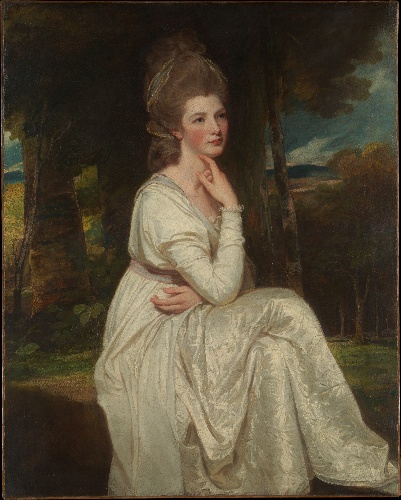
Title: Lady Elizabeth Stanley (1753–1797), Countess of Derby
Artist: George Romney
Artist bio: British, Beckside, Lancashire 1734–1802 Kendal, Cumbria
Date: 1776–78
Object type: Painting
Classification: Paintings
Medium: Oil on canvas
Dimensions: 50 x 40 in. (127 x 101.6 cm)
Department: European Paintings
Credit line: The Jules Bache Collection, 1949
Accession year: 1949
Repository: Metropolitan Museum of Art, New York, NY
Tags: Portraits|Women